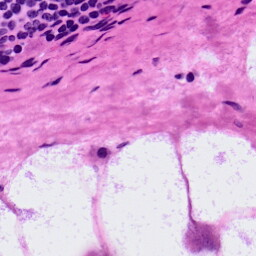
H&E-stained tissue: LymphNode